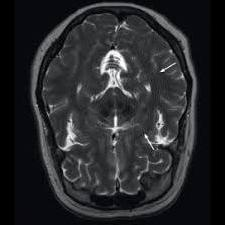
Label: notumor